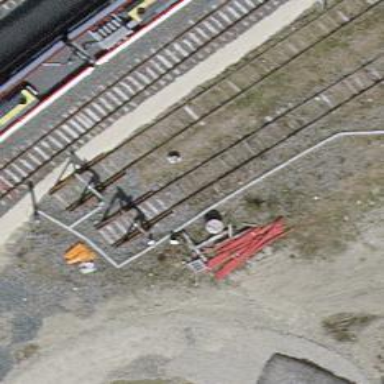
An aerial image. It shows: Railway buffer stop.